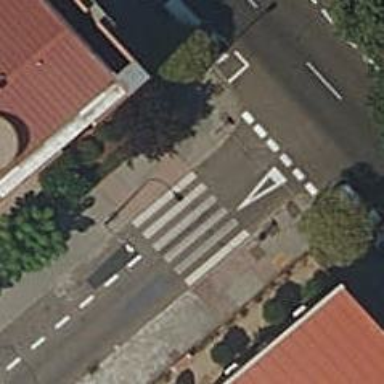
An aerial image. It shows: Zebra crossing on the road.